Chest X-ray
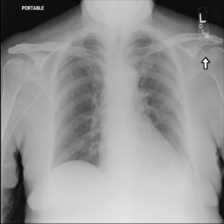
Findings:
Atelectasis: negative
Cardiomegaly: negative
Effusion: negative
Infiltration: negative
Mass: negative
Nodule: negative
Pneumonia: negative
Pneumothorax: negative
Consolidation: negative
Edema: negative
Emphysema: negative
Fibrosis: negative
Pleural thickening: negative
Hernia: negative